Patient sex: F
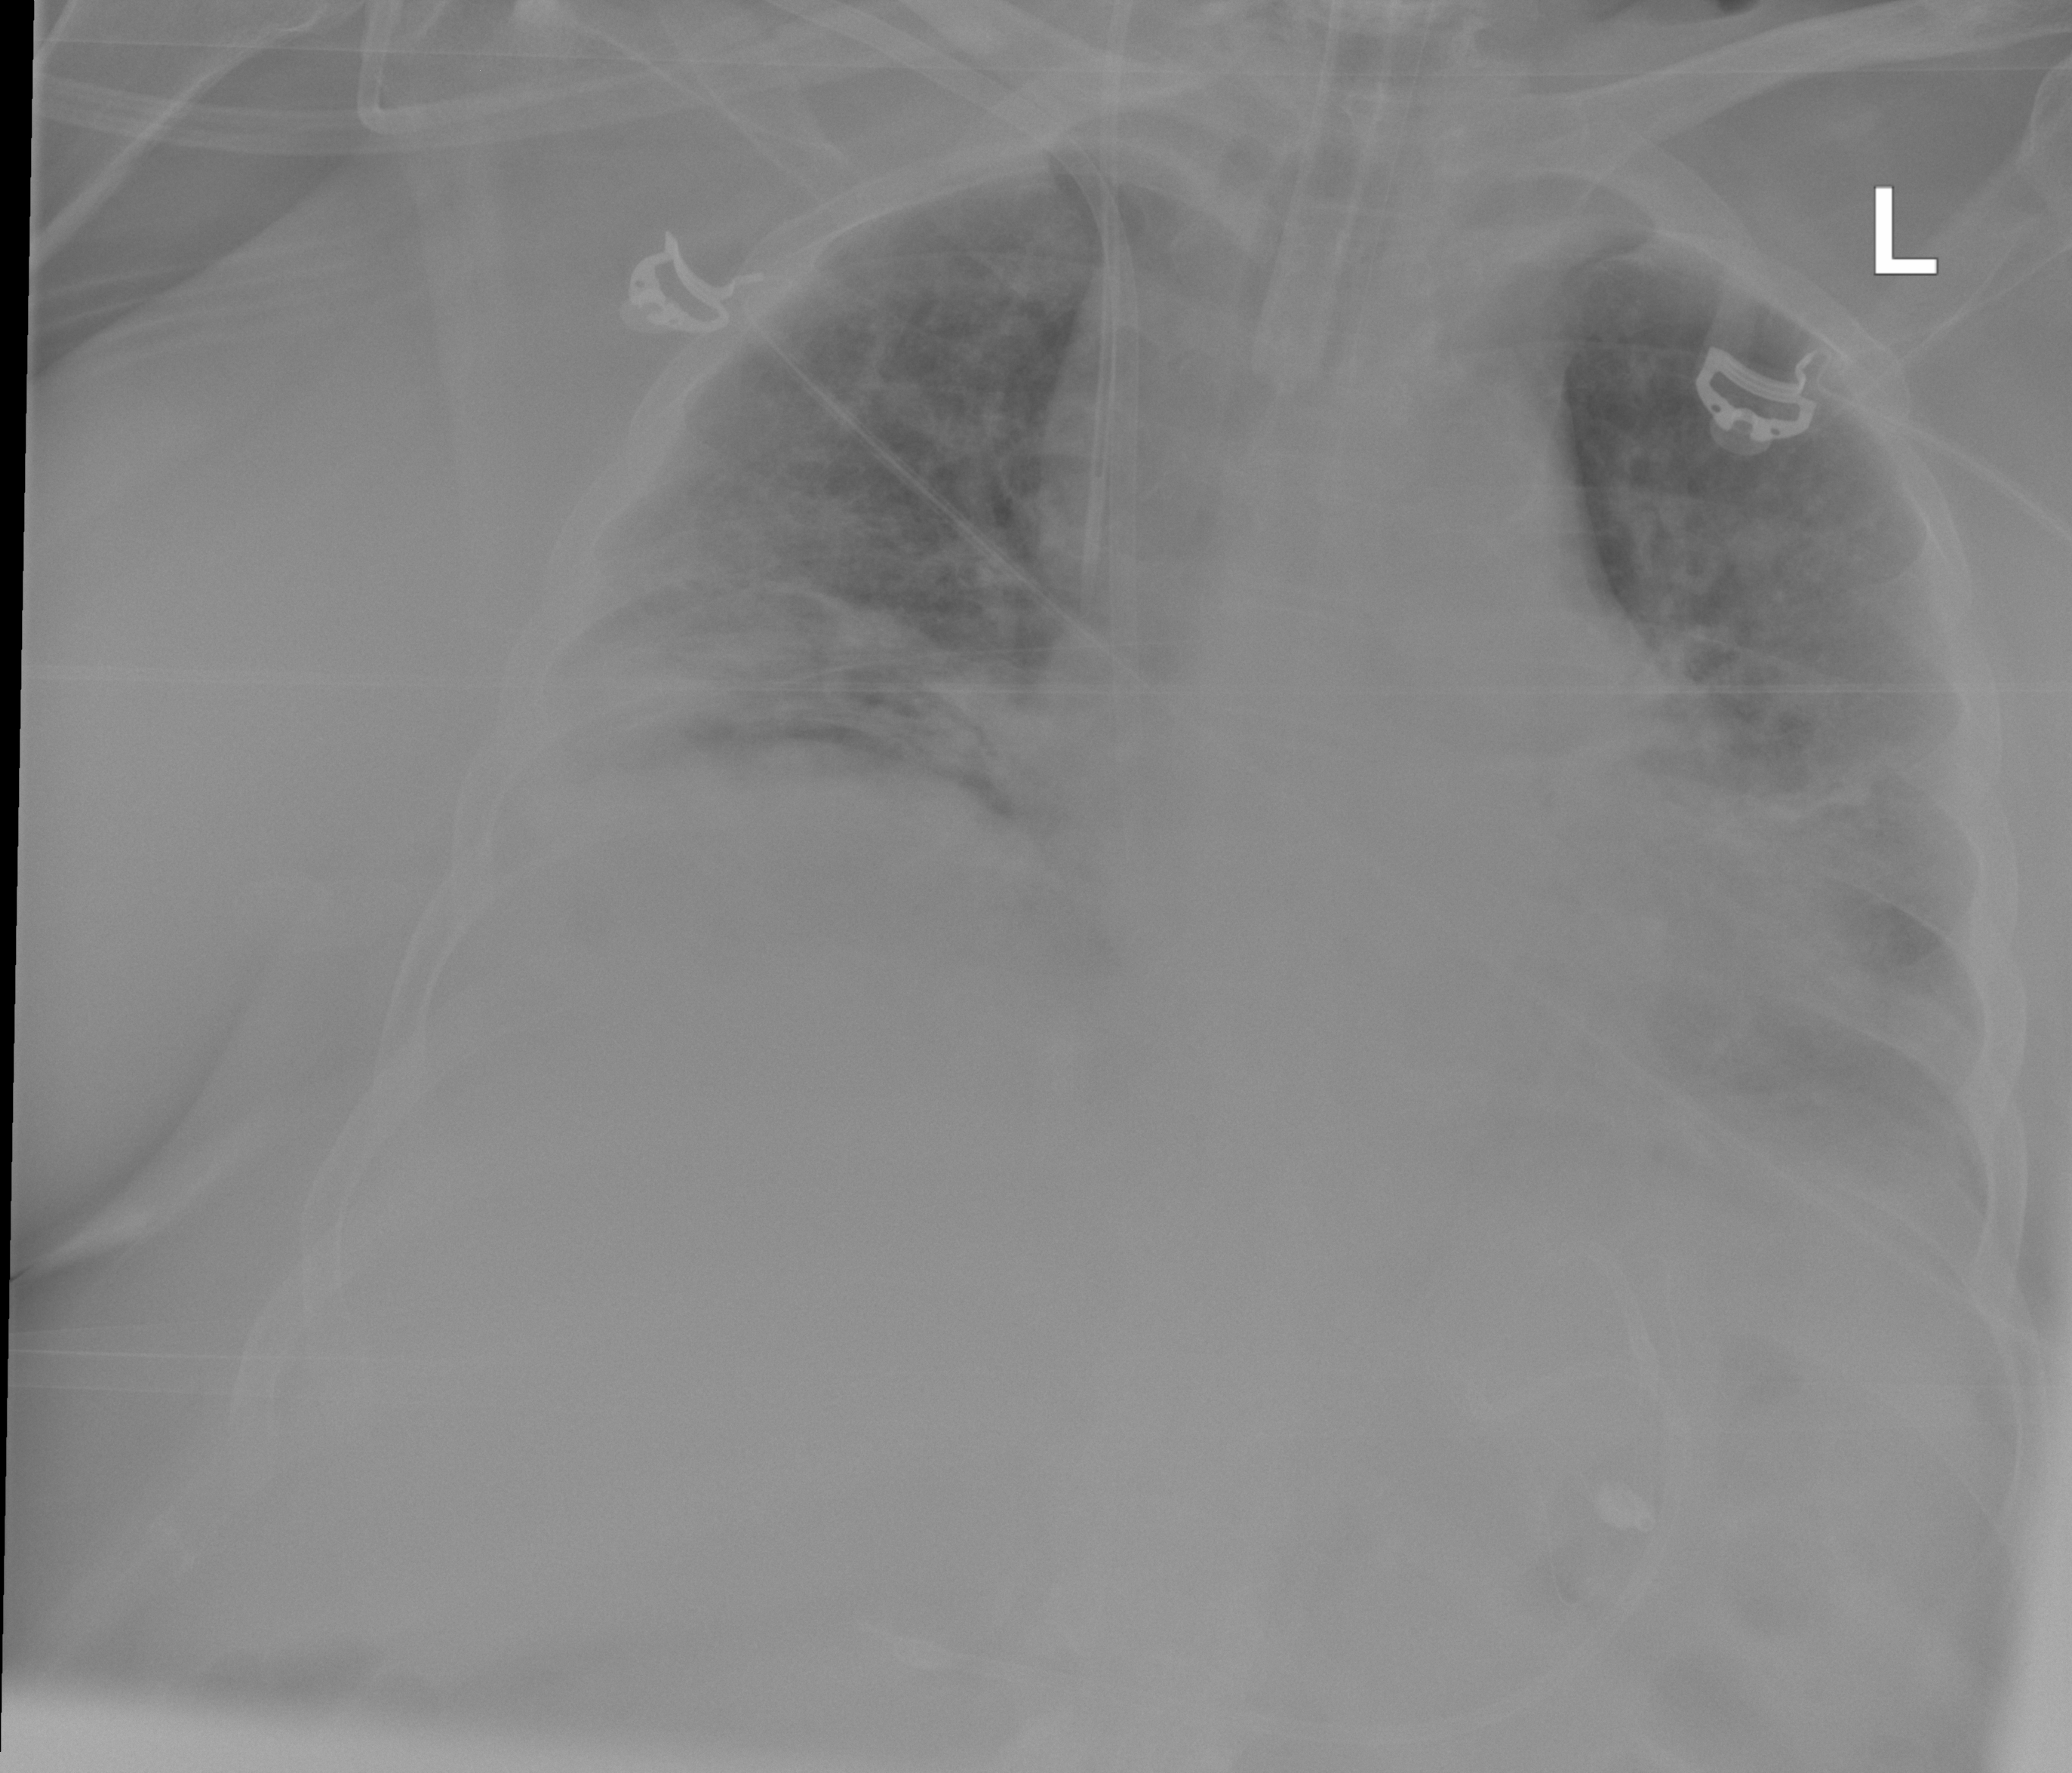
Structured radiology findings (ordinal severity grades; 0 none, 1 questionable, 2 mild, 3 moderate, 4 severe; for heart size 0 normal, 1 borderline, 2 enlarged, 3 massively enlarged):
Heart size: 1
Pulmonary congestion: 2
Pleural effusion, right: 2
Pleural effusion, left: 2
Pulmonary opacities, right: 2
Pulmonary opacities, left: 2
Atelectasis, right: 3
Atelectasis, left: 3